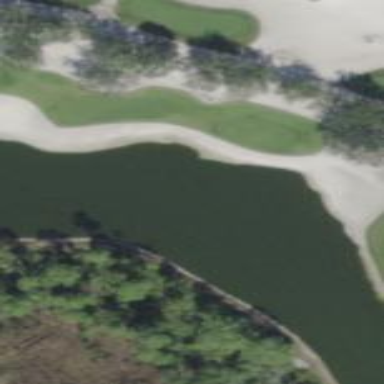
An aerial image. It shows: Picturesque scene of golf course with lateral water hazard.